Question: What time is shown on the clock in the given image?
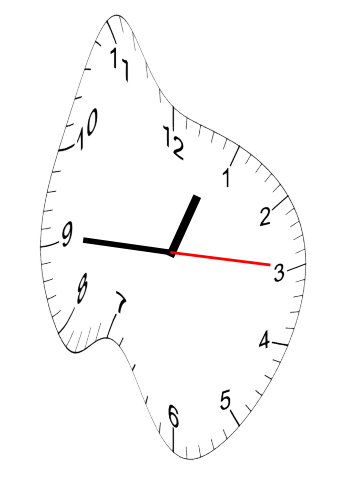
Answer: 12:45:15